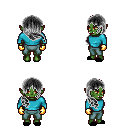
a pixel art fantasy rpg character, female body template, orc, green skin, teal long-sleeve shirt, teal pants, gray right-swept hairstyle, gold gloves, black slippers, four views (front, back, left, right), 2x2 character sprite sheet, small pixel art, hard edges, no anti-aliasing